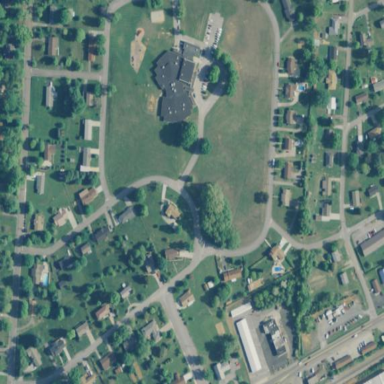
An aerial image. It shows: Single-family residential area.